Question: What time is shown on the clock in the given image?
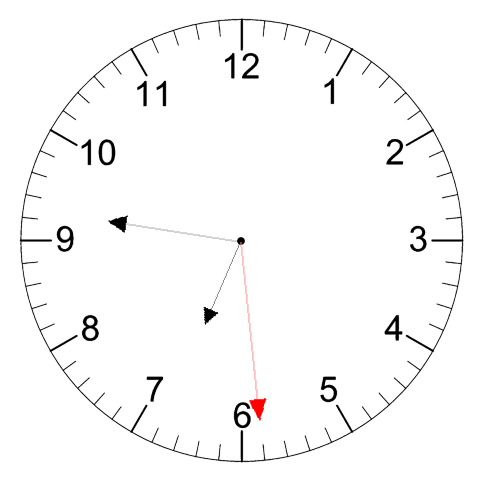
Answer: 06:46:29